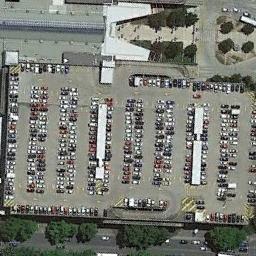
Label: parking_lot